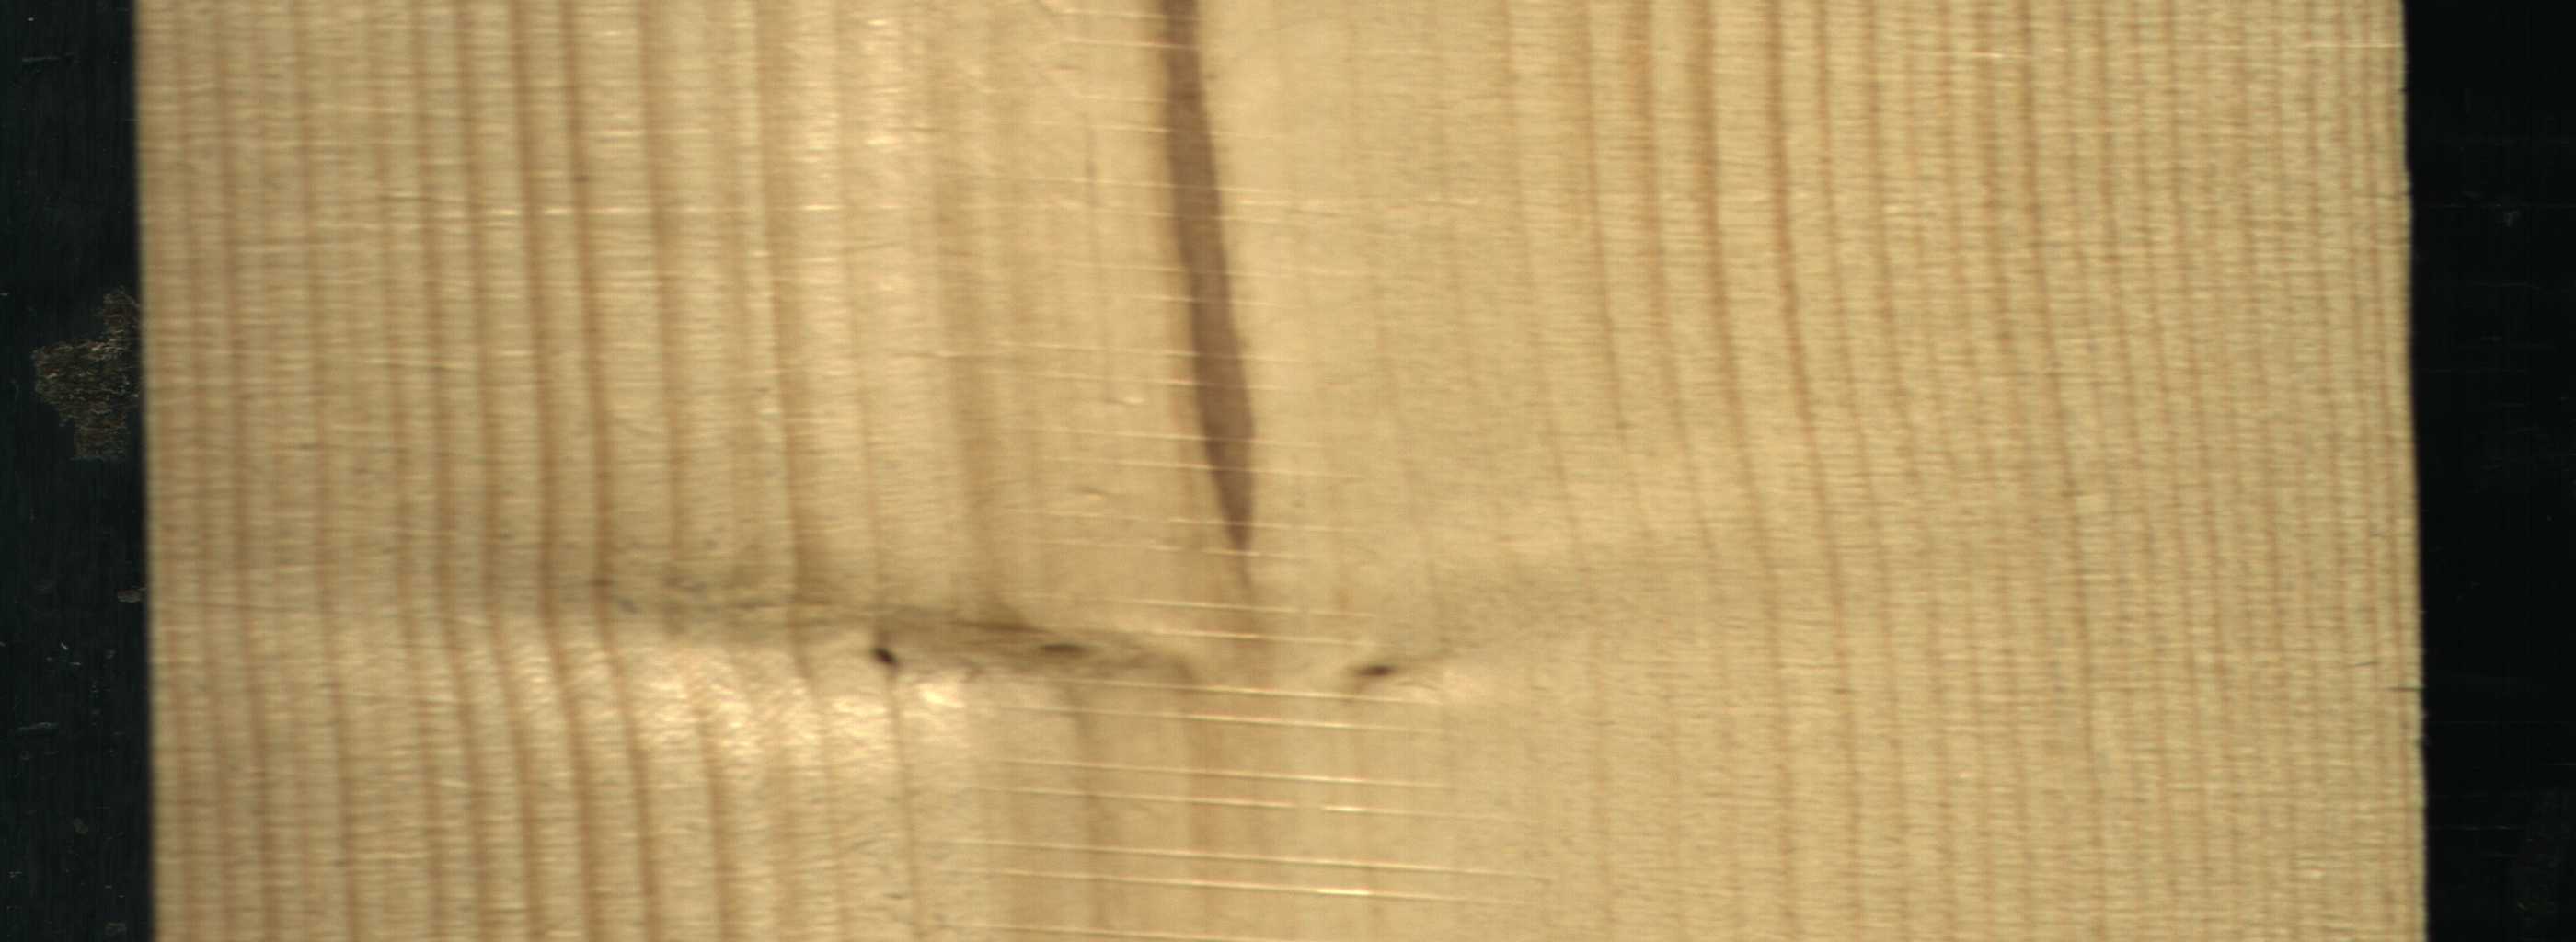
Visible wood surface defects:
Quartzity
Live_Knot
Live_Knot